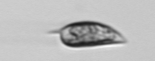
Label: Prorocentrum_triestinum